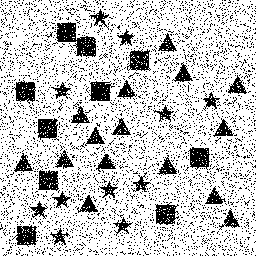
Squares: 10
Triangles: 15
Stars: 11
Total shapes: 36